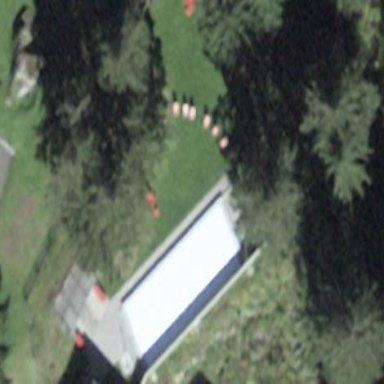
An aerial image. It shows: Swimming pool located in leisure land.